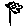
Label: flower